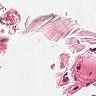
Metastatic tissue present: no